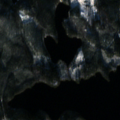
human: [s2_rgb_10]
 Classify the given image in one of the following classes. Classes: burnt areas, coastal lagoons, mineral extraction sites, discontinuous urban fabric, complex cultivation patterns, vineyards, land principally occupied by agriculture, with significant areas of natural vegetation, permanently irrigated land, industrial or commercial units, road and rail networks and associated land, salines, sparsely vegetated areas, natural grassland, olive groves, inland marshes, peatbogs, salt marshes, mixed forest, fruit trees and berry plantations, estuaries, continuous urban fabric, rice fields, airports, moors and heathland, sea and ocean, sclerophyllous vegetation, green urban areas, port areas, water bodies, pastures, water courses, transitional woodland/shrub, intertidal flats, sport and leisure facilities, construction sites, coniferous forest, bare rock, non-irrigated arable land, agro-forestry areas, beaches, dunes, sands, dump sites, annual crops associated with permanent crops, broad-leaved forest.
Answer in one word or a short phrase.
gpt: coniferous forest, mixed forest, water bodies